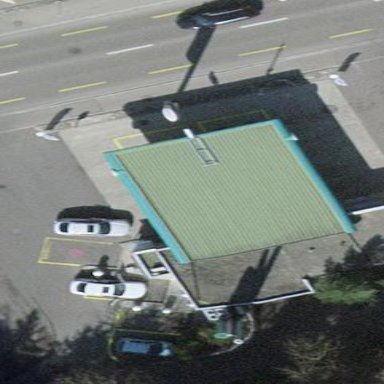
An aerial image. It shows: Roofed structure serving as CNG fuel station.